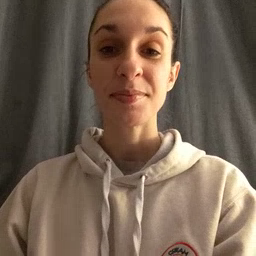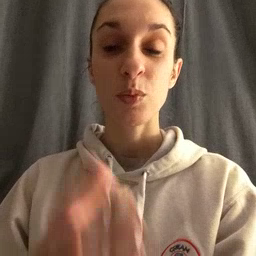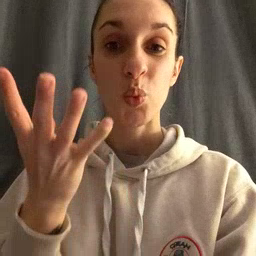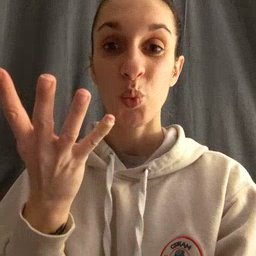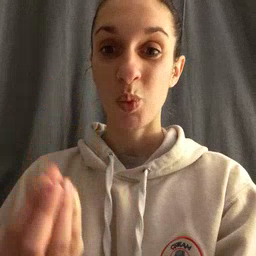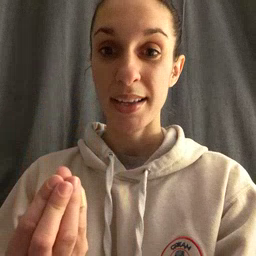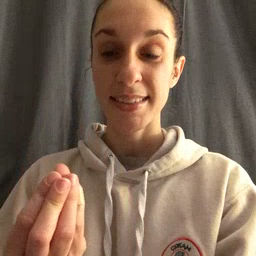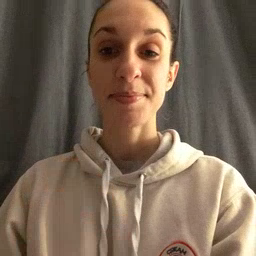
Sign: wet